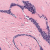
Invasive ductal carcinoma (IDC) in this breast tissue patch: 0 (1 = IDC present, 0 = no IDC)